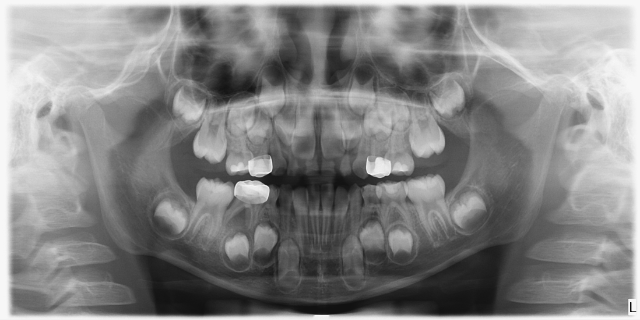
child